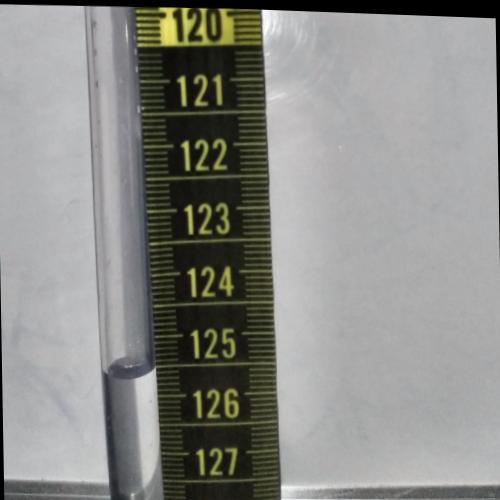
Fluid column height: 125.5 cm